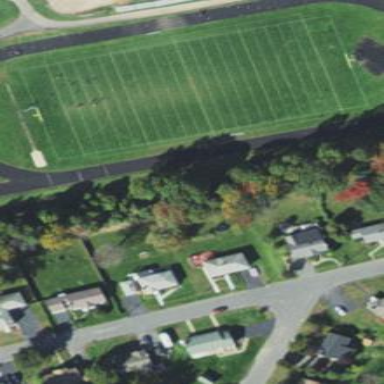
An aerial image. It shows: Pitch used for both American football and soccer.